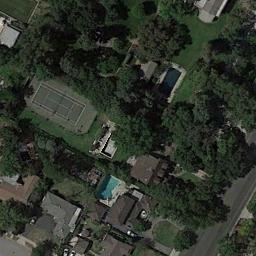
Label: tennis_court